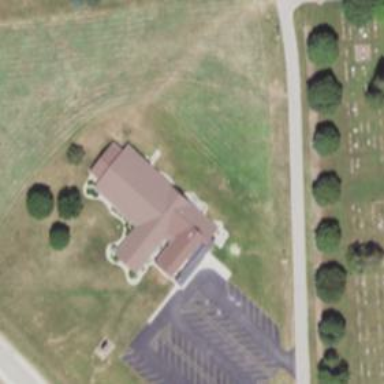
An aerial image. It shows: Place of worship.